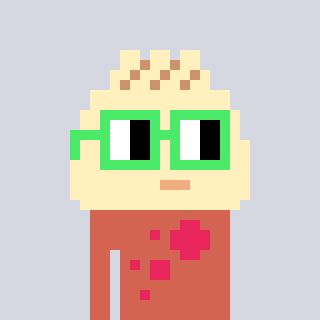
a pixel art character with square light green glasses, a porkbao-shaped head and a peachy-colored body on a cool background